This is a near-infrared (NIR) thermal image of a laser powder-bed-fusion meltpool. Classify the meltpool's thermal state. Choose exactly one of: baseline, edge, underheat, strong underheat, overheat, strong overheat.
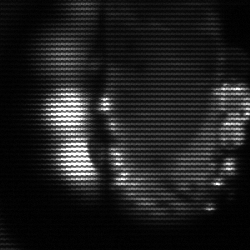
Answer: strong underheat